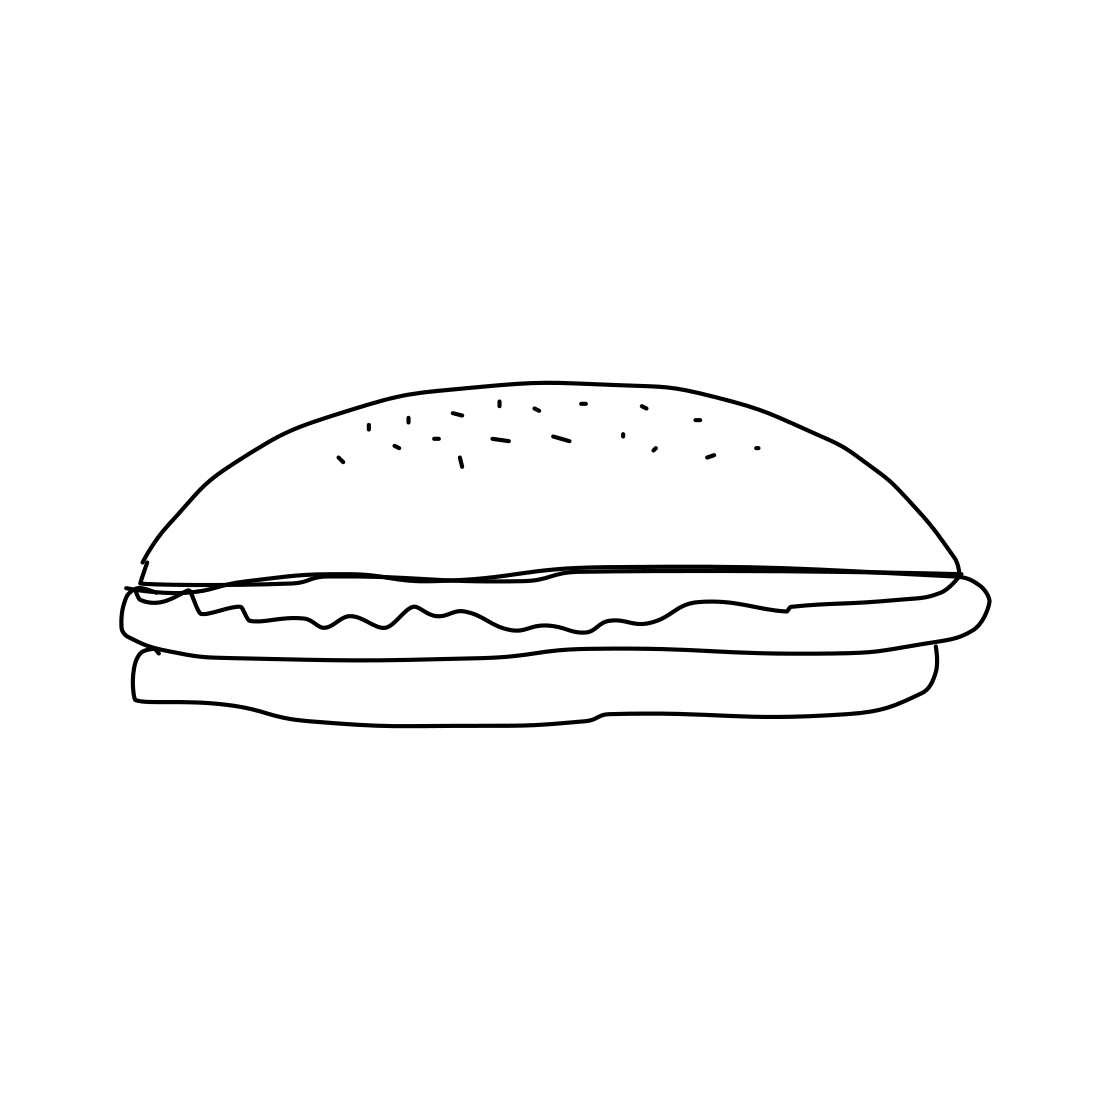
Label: hamburger